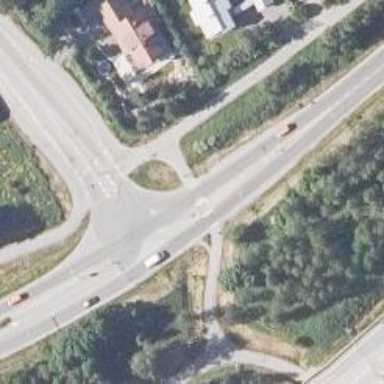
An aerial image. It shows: Uncontrolled crossing on the road.